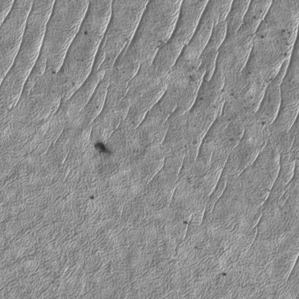
Label: frost